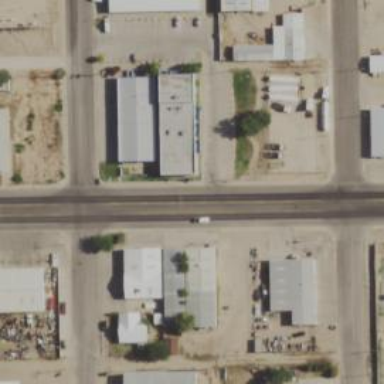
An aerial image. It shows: Alley classified as service road.